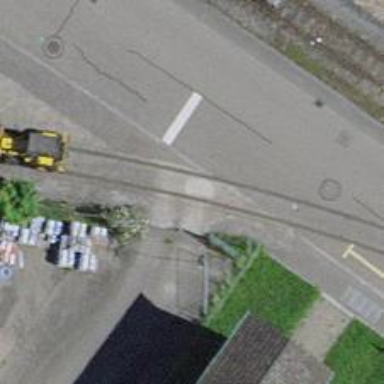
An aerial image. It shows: Level crossing along the railway.